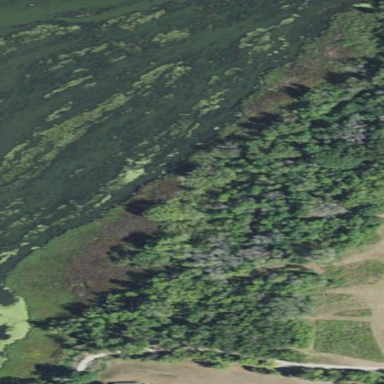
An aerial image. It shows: Marshy wetland area.